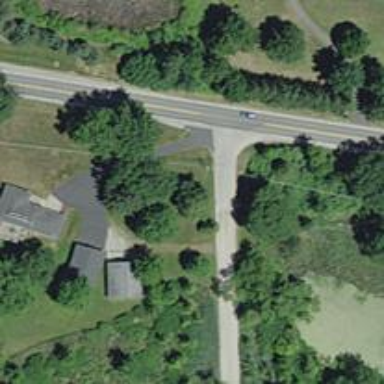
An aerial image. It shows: Road with stop sign.